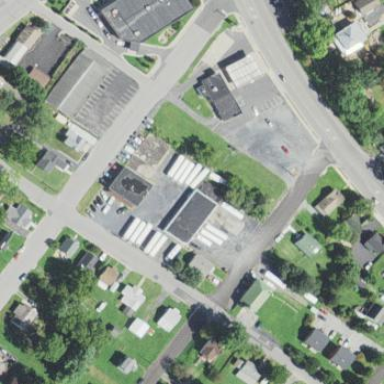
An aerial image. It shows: Commercial area with car repair shop.